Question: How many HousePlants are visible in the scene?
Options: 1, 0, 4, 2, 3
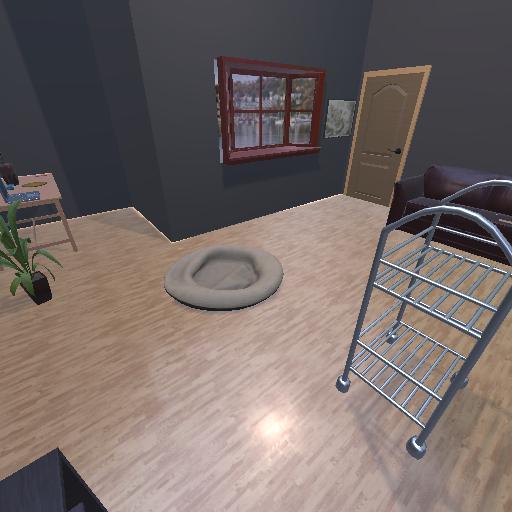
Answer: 1